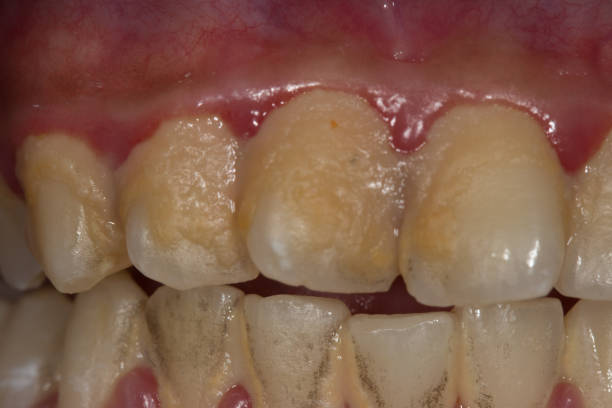
Condition: Gingivitis